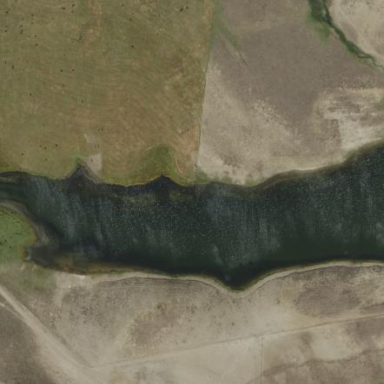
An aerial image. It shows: Natural reservoir of water.